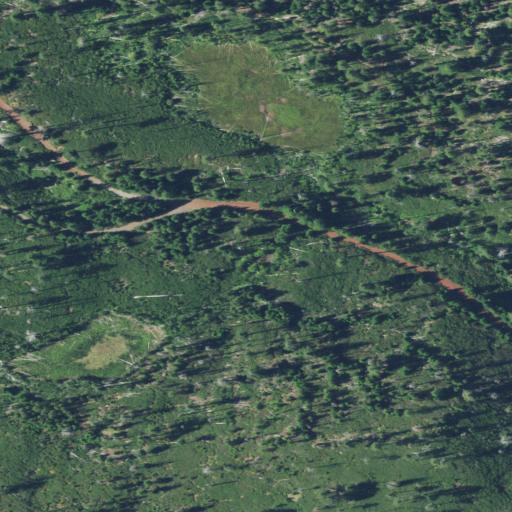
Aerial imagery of valley in Oregon named Bear Valley containing evergreen forest, woody wetlands, and shrub